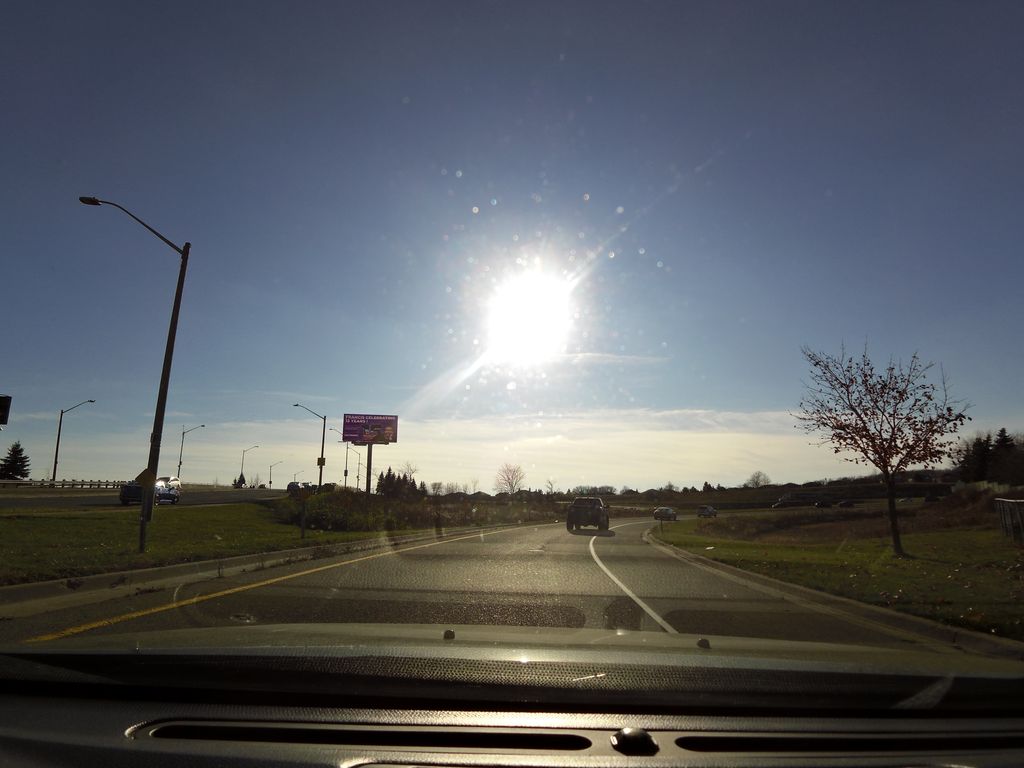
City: hamilton